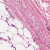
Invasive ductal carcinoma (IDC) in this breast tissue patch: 0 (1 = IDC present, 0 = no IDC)